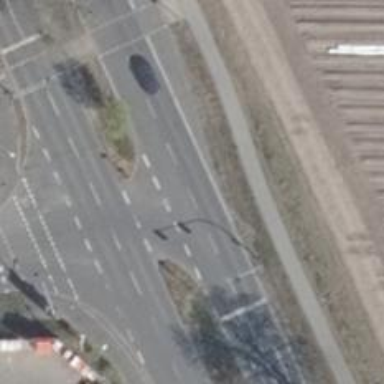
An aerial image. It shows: Road with traffic signals.